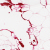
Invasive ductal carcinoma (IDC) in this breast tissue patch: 0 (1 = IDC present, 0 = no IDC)